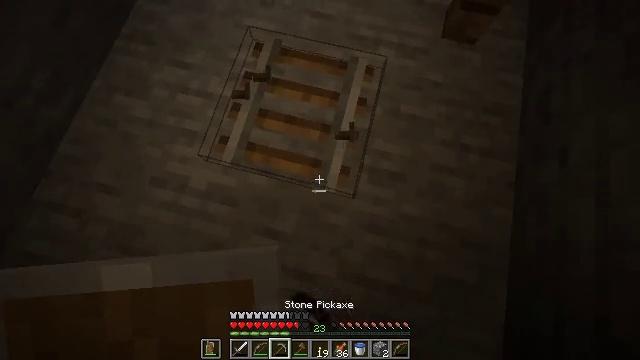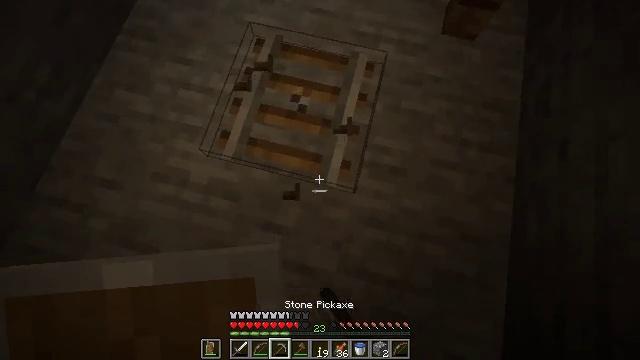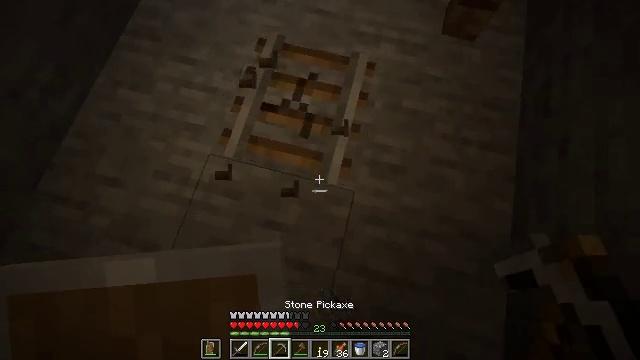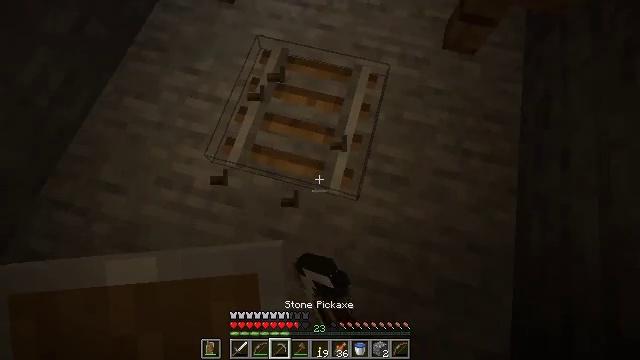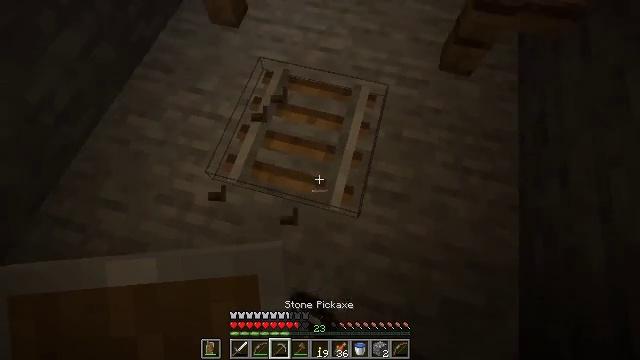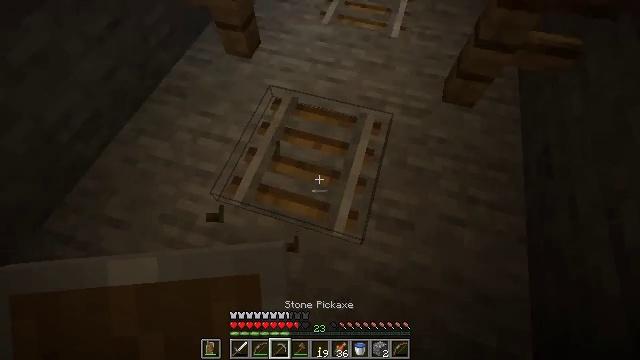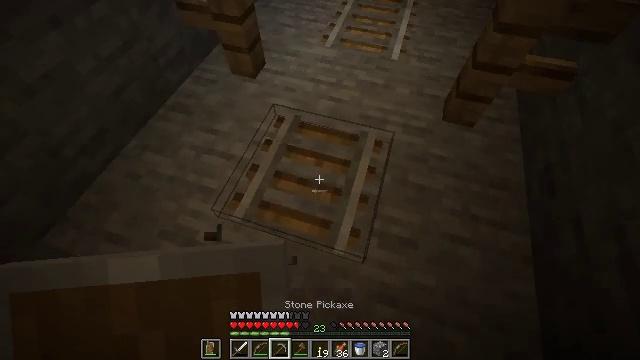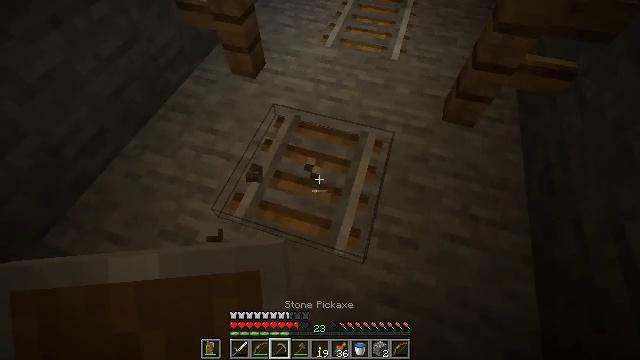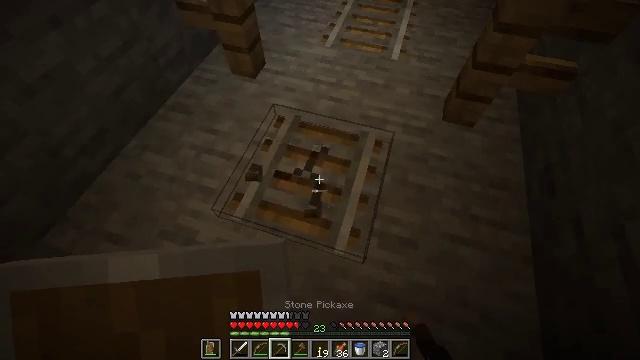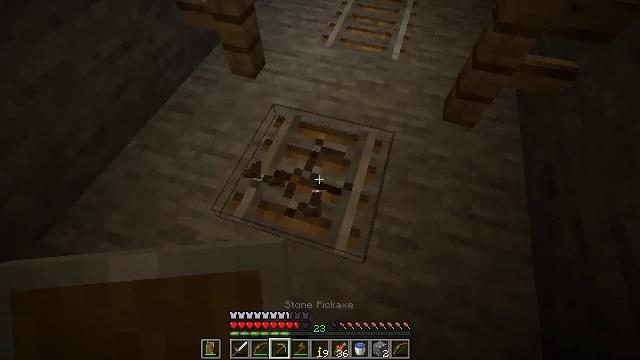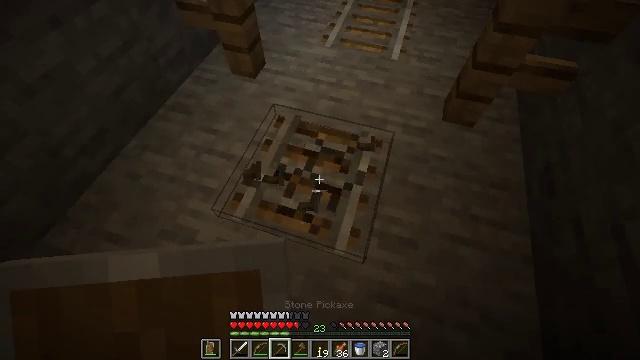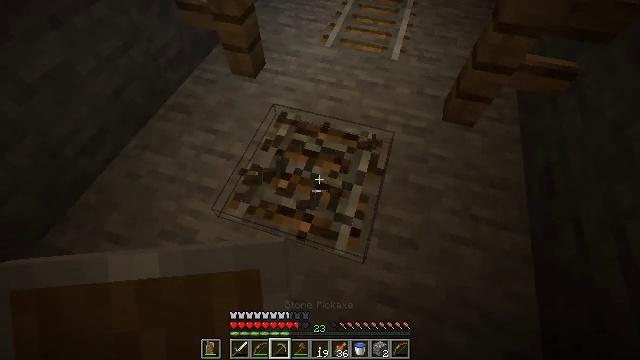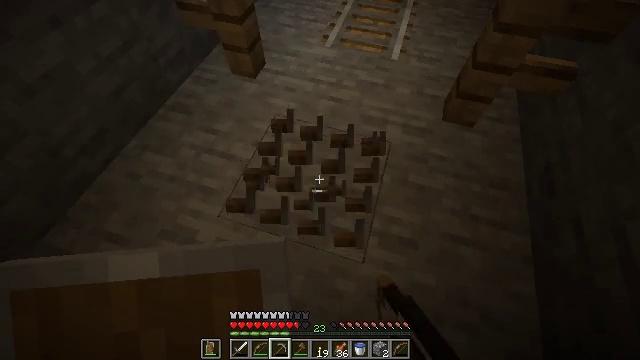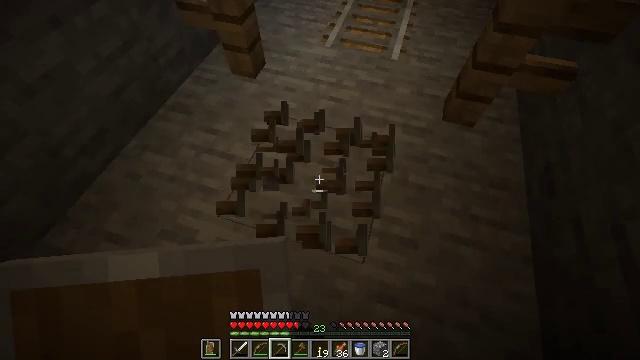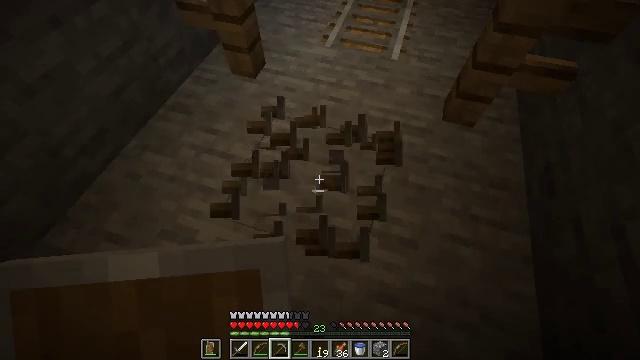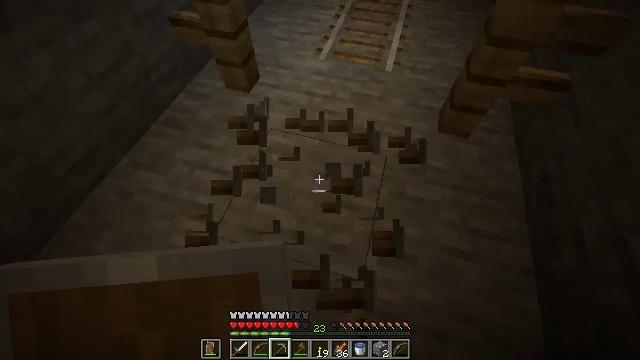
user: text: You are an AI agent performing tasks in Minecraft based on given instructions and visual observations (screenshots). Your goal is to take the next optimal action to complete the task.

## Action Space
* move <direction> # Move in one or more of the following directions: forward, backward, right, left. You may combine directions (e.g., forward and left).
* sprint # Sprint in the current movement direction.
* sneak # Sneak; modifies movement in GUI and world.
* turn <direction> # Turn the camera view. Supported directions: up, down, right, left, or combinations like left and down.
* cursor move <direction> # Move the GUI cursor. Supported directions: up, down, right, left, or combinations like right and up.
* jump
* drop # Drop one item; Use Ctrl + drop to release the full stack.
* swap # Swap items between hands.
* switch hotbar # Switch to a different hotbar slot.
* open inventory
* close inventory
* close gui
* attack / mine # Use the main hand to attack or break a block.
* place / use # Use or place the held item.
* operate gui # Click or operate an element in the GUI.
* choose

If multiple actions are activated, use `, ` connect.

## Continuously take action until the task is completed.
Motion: motion action
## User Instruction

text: Gather the rail for future use.
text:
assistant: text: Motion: attack / mine
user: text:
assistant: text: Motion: attack / mine
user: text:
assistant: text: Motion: turn up
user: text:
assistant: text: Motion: turn up
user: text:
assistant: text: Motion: turn left and up
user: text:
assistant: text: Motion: turn up
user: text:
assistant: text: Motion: attack / mine
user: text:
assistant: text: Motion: attack / mine
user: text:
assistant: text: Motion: attack / mine
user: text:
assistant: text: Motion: attack / mine
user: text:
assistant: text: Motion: attack / mine
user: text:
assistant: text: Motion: attack / mine
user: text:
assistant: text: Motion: attack / mine
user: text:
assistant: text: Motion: attack / mine
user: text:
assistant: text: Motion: move forward, turn right and up
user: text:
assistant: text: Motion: move forward, turn right and up
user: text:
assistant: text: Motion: move forward, turn right and up
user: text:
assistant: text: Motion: move forward, turn right and up
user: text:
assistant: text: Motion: move forward, turn right and up
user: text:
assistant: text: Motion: turn up
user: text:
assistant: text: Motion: attack / mine
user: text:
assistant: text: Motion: attack / mine
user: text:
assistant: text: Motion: attack / mine
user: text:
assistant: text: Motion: attack / mine
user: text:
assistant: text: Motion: attack / mine
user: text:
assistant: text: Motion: attack / mine
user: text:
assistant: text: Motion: attack / mine
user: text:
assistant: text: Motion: attack / mine
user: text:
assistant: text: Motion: attack / mine
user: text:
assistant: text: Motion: attack / mine